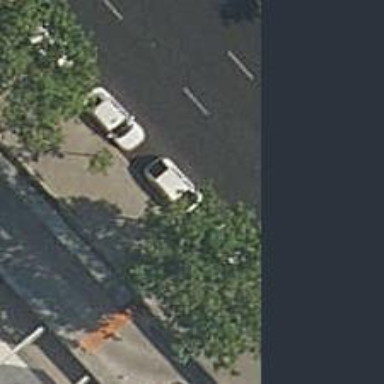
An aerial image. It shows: Taxi stand.